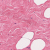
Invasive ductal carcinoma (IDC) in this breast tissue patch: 0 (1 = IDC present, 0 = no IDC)